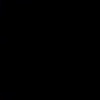
Label: space